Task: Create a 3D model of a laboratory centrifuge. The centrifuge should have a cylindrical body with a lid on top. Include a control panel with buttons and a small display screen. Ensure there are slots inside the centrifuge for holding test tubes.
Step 111:
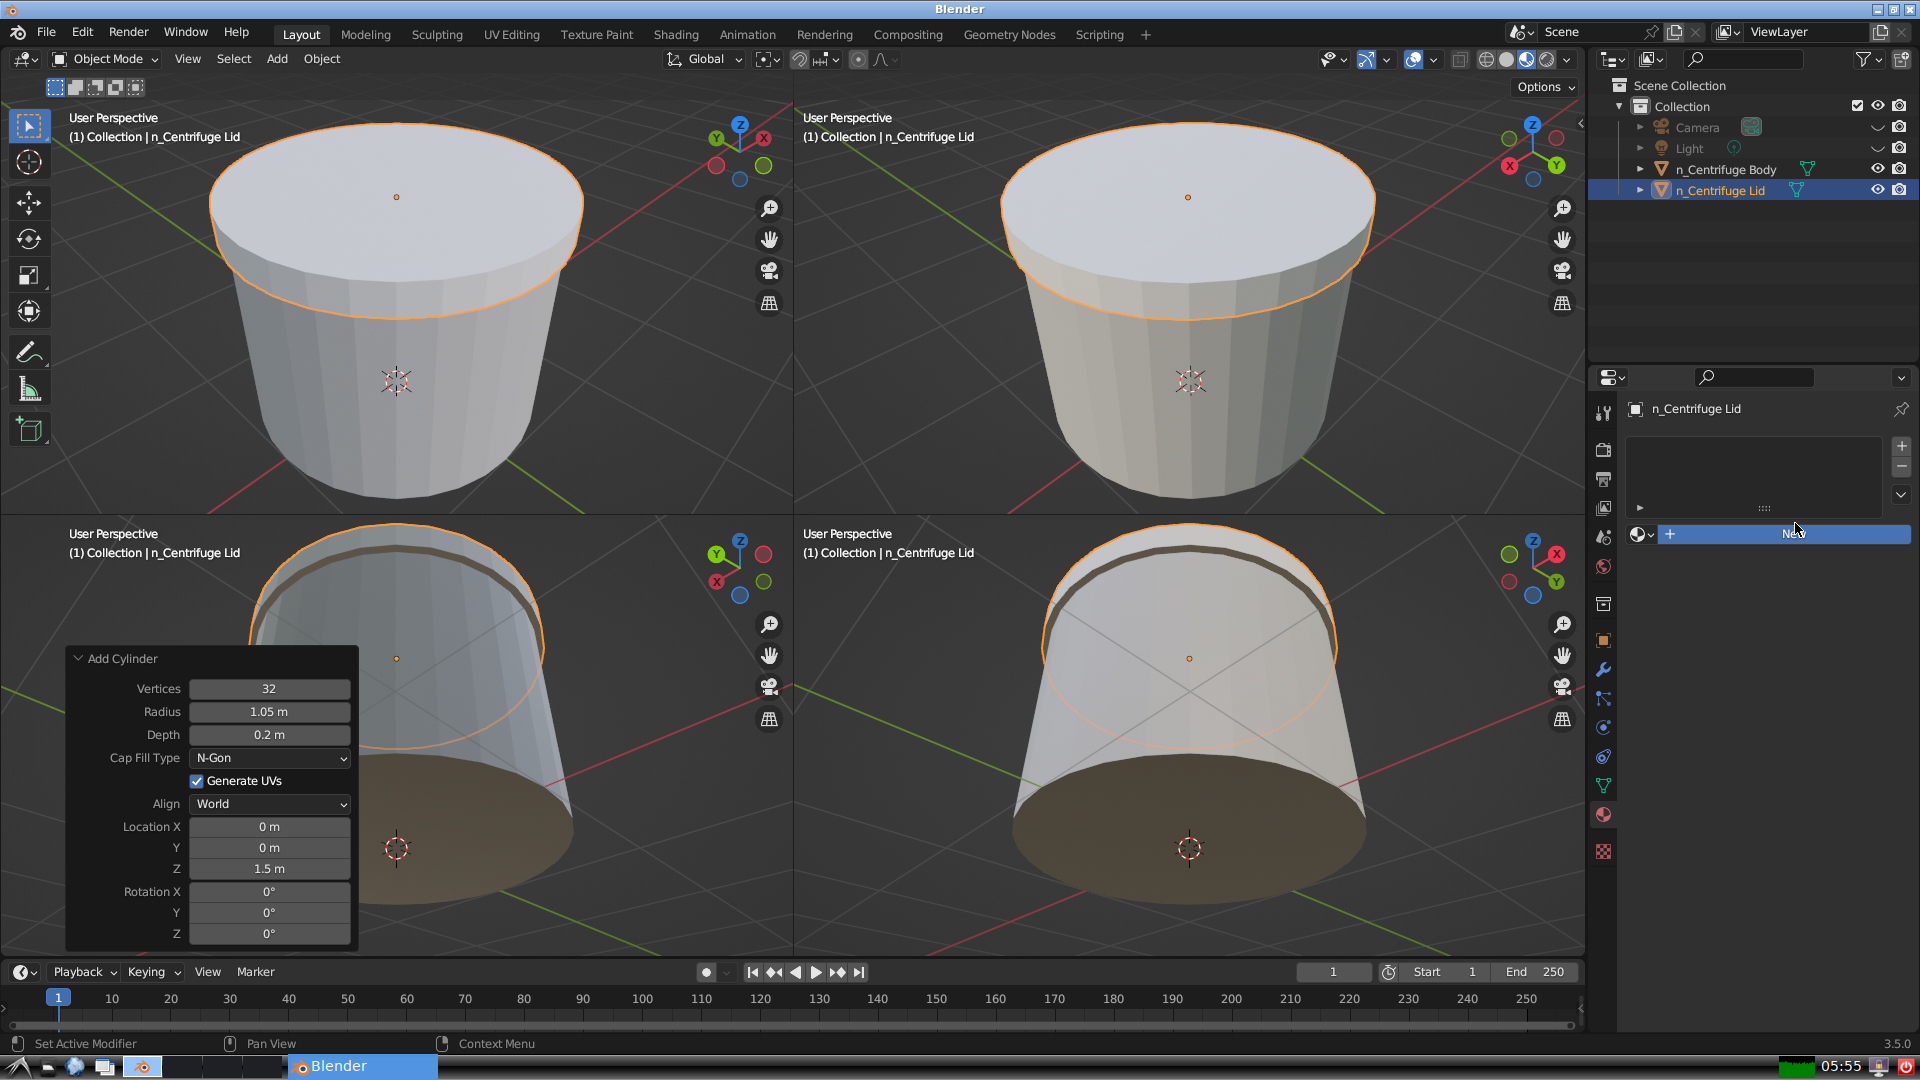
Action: {"mouse_move": [1604, 815]}